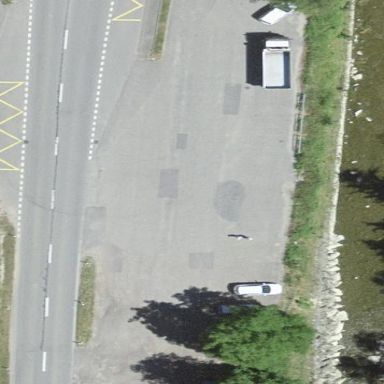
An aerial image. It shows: Parking area with surface.